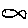
Label: fish